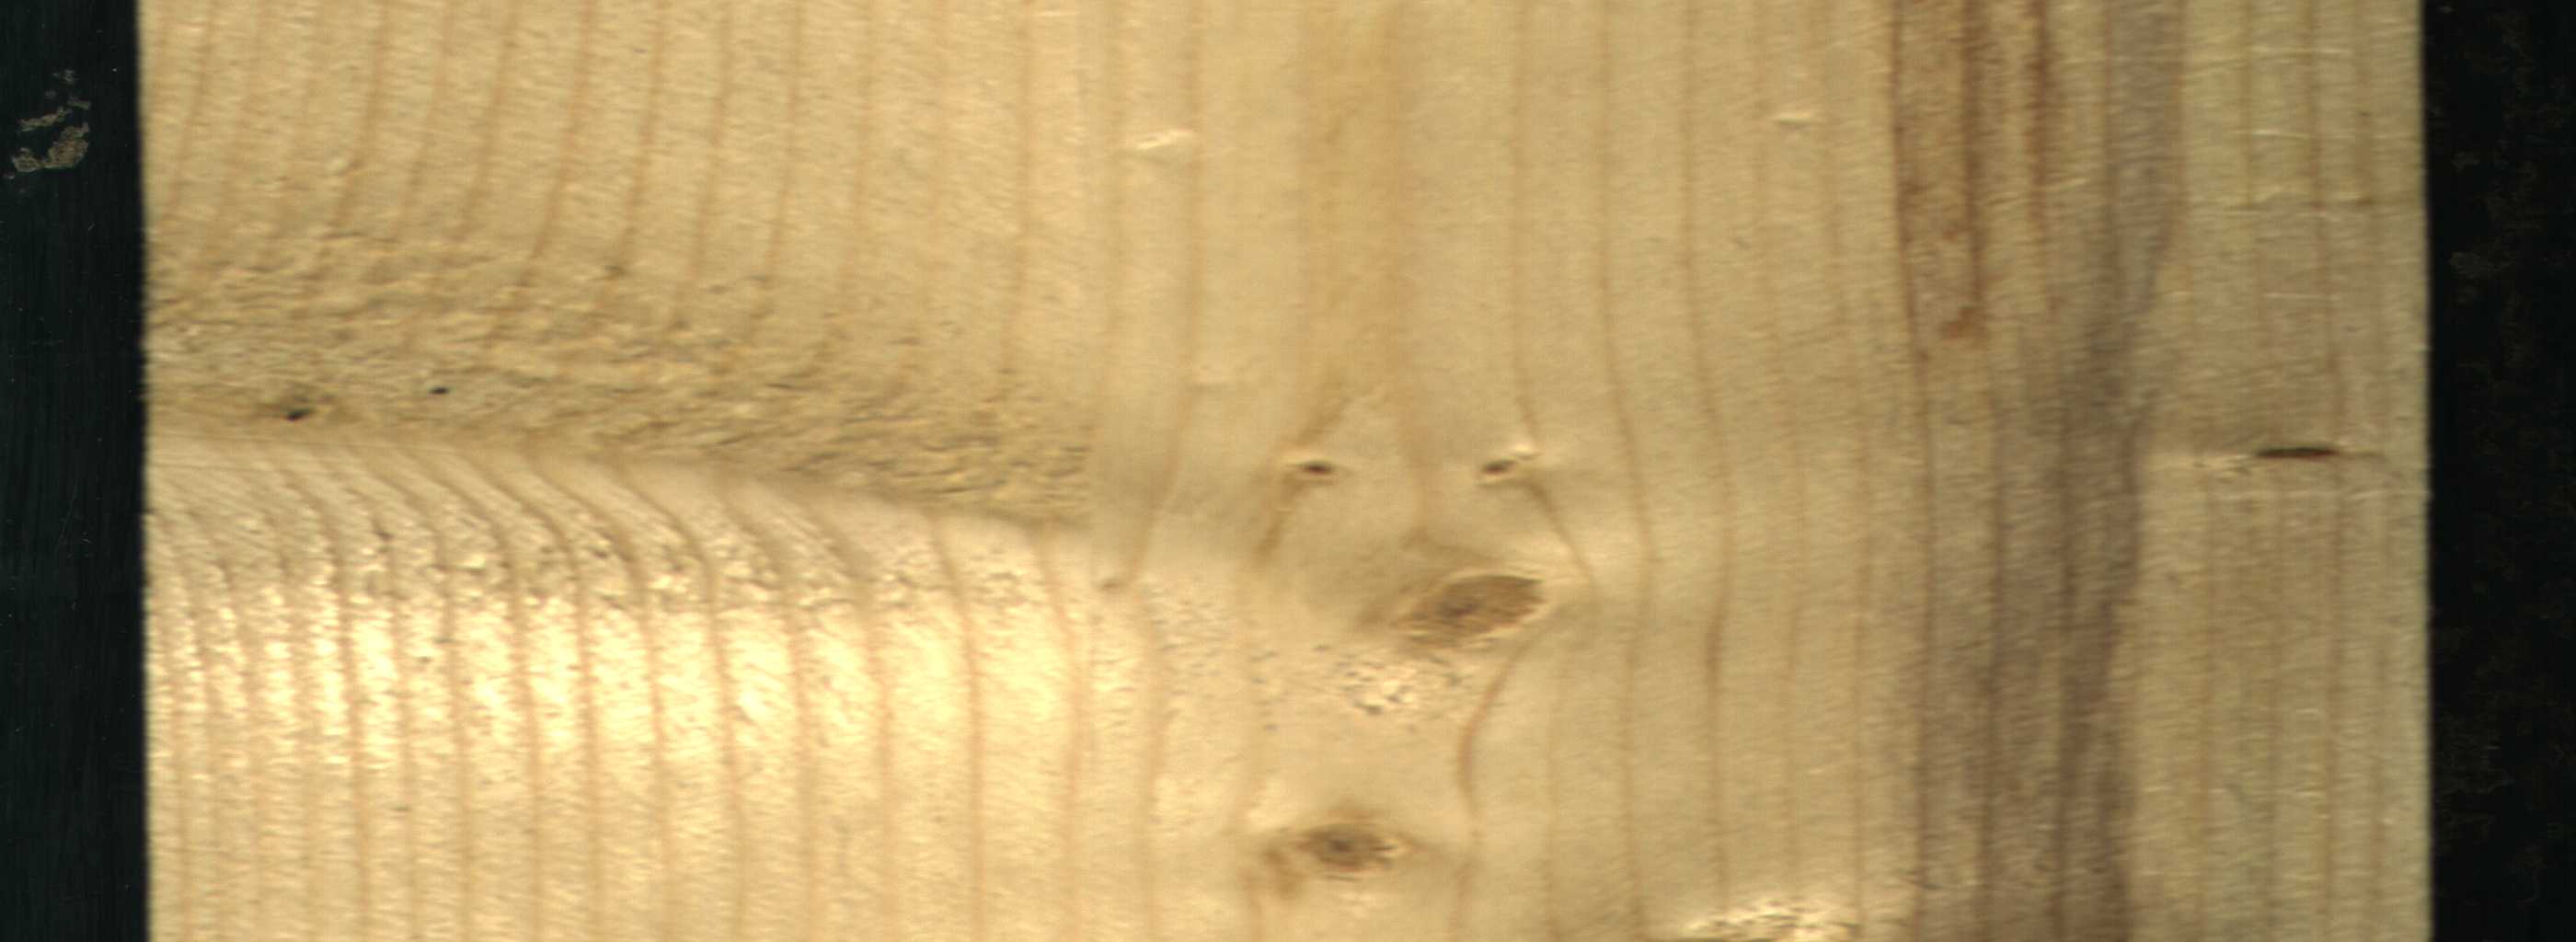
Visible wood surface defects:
Dead_Knot
Live_Knot
Live_Knot
Live_Knot
Live_Knot
Live_Knot